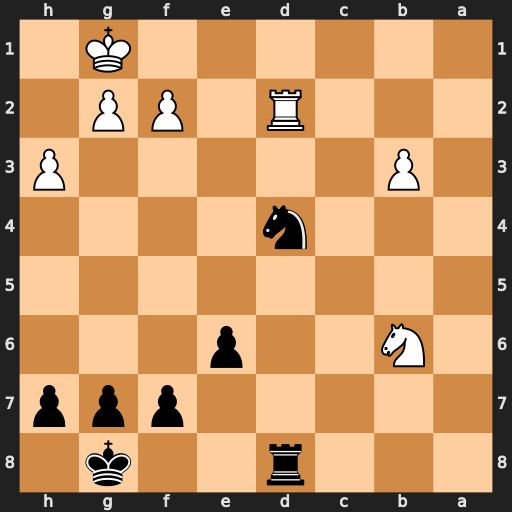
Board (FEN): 3r2k1/5ppp/1N2p3/8/3n4/1P5P/3R1PP1/6K1
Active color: b
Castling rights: -
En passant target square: -
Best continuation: Nf3+ gxf3 Rxd2